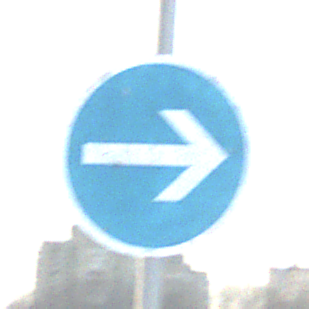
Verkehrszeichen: VorgeschriebeneFahrtrichtungHierRechts
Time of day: SunriseSunset
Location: Outdoor (Nature)
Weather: PartlyCloudy
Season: NotSpecified
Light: Natural